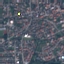
Land use / land cover class: Residential